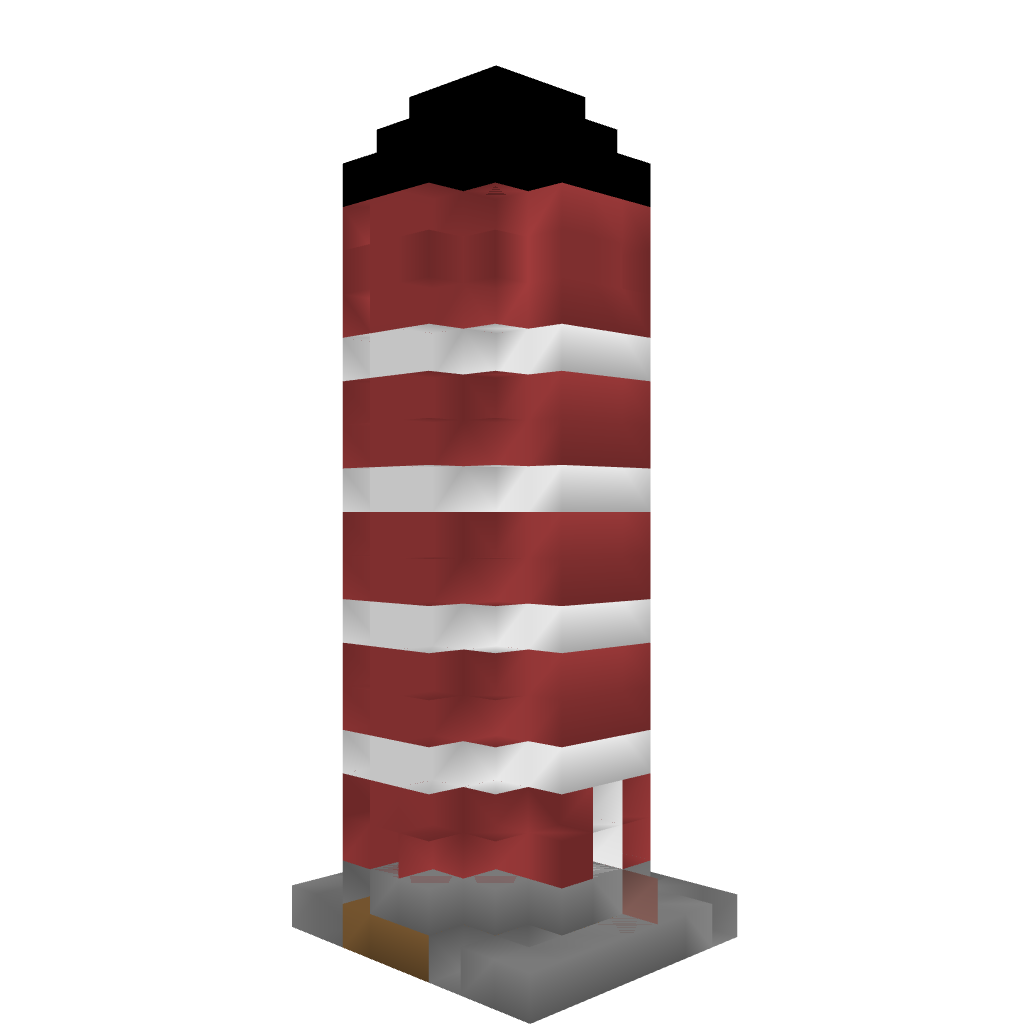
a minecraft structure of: Storage Silo bad low quality